Question: How can I implement a search button inside the search box, as seen on a site like Bing?

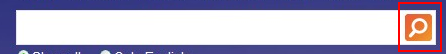
Answer: It just looks like it's inside but it's not (you cannot put html inside an input).
The 2 elements (an input and a button) are close together with 0 margin and both have the same height. The button's graphic has a 3px white margin. So it creates this effect.
A possible markup and styling could be:
'''
<input type="text" id="q" />
<input type="button" id="b" value="Search" />
#q, #b {
margin: 0
}
#q {
padding: 5px;
font-size: 2em;
line-height: 30px
}
#b {
/* image replacement */
text-indent: -99999px;
width: 30px;
height: 30px;
display: block;
background: gray url(button.png) 0 0 no-repeat;
/* placing next to input using float or absolute positioning omitted ... */
}
'''